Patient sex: M
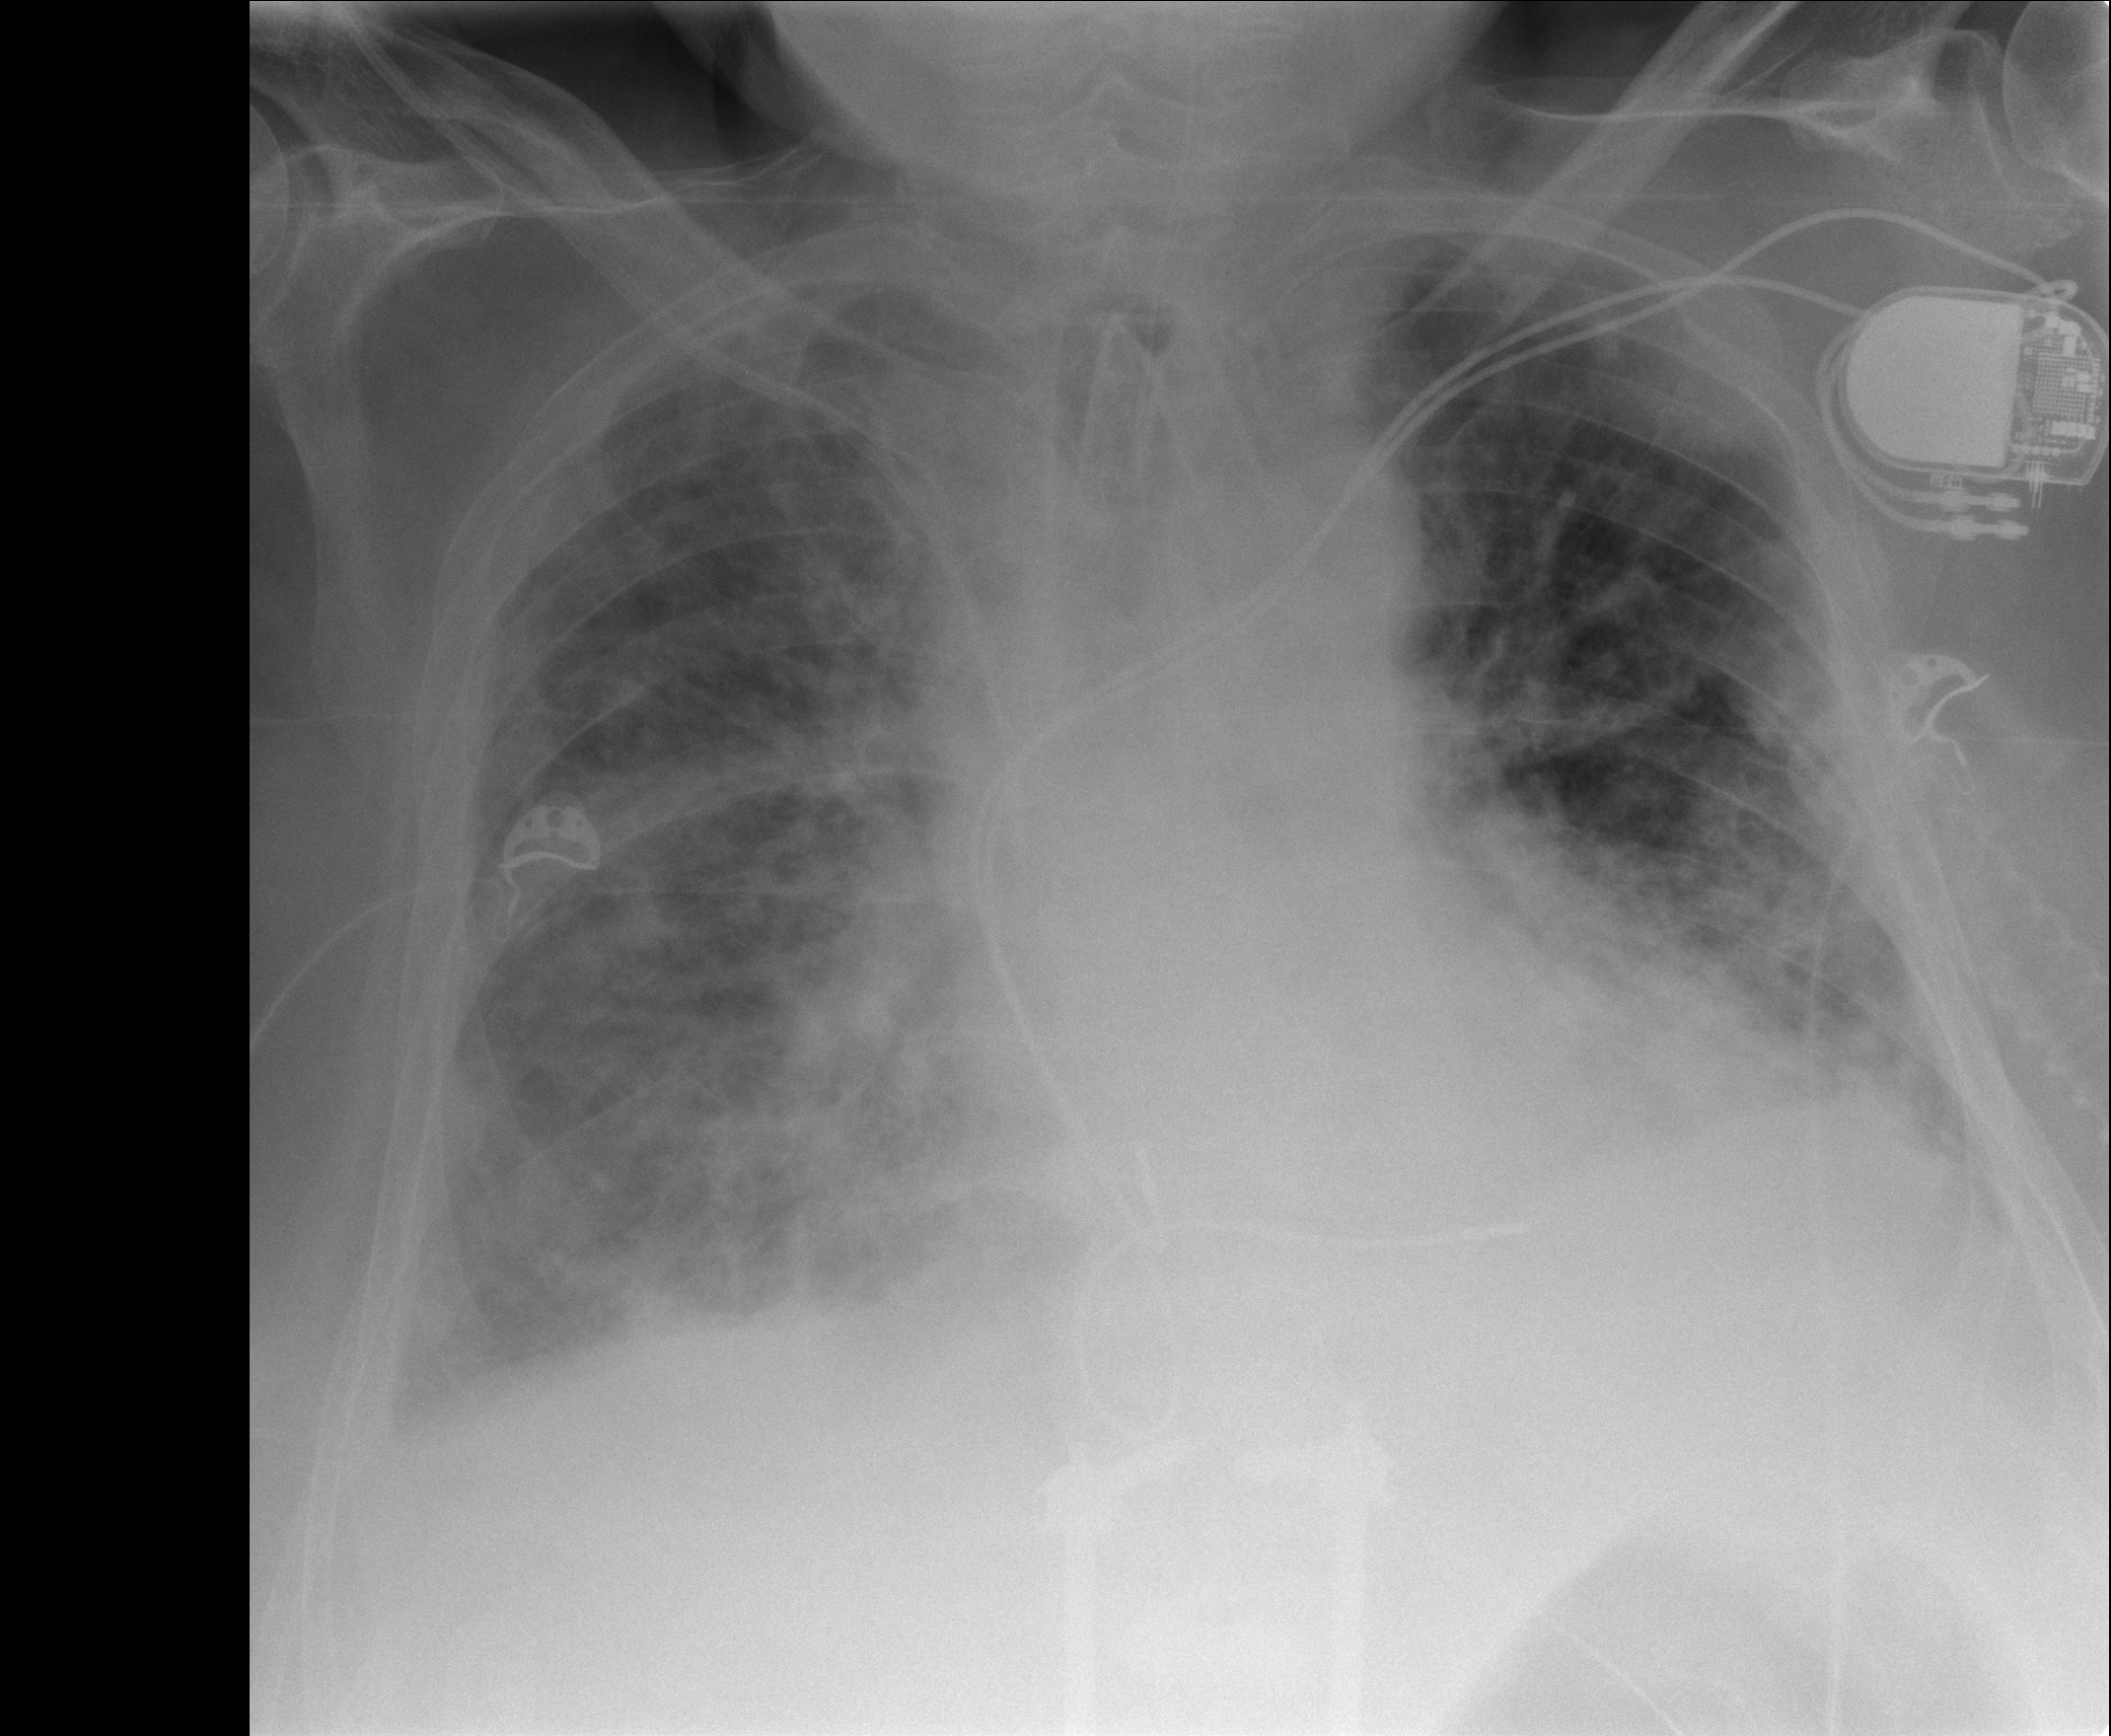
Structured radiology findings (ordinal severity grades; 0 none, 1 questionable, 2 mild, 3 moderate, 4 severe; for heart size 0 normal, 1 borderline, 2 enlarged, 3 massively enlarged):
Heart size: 2
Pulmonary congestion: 3
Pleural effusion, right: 3
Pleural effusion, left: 2
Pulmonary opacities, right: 3
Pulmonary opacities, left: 3
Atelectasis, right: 2
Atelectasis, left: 2